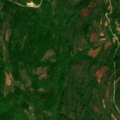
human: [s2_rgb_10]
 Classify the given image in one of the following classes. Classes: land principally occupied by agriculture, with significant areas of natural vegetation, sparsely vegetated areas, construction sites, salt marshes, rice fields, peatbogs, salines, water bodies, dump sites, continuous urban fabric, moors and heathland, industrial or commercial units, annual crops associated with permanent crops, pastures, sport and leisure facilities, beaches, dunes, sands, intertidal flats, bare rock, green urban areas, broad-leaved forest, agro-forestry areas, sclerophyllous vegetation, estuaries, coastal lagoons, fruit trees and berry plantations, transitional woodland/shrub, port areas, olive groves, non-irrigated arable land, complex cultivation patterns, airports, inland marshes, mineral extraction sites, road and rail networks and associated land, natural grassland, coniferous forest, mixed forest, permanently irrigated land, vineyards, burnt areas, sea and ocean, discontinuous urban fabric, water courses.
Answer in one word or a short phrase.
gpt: complex cultivation patterns, land principally occupied by agriculture, with significant areas of natural vegetation, broad-leaved forest, transitional woodland/shrub